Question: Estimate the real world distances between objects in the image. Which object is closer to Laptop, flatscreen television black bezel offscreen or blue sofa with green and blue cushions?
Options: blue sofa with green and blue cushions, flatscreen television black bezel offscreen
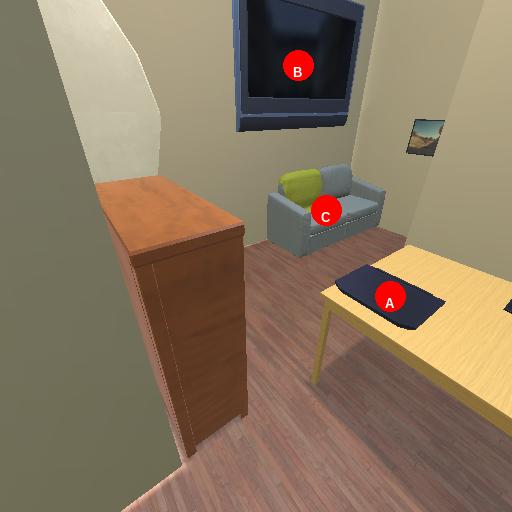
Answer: blue sofa with green and blue cushions